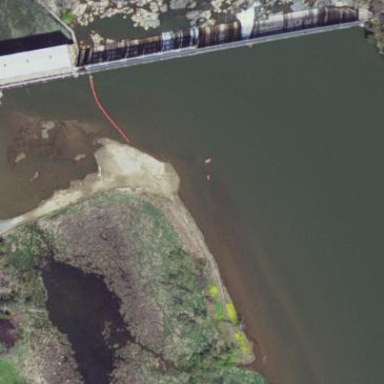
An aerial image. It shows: Dam along waterway.